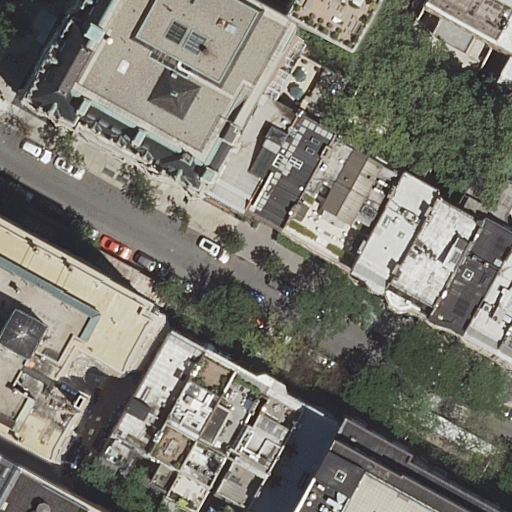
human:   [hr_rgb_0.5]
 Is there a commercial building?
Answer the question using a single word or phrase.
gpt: no

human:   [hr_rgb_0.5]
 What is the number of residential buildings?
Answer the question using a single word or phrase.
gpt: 21

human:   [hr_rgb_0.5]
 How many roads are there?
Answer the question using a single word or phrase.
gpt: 1

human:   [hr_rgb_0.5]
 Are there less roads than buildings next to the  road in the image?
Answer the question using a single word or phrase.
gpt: yes

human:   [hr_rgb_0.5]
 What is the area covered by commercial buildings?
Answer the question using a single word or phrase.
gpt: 0m2

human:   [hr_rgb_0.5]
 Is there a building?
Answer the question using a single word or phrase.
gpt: yes

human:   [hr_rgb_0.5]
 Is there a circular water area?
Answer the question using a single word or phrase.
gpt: no

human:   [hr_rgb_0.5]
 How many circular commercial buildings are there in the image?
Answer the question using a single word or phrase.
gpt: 0

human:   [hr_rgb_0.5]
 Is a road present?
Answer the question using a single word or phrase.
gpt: yes

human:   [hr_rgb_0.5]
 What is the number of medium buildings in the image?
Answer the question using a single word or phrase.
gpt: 15

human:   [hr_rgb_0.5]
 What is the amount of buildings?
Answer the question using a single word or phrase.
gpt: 21

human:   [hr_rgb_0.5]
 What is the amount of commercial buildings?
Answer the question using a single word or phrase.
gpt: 0

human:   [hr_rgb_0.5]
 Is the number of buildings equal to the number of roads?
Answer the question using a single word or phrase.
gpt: no

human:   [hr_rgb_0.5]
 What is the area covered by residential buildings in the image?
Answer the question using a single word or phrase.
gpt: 6099m2

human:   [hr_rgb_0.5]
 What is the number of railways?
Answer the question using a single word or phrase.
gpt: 0

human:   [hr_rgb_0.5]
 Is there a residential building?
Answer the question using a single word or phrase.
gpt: yes

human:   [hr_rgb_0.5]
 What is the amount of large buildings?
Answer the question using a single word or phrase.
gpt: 3

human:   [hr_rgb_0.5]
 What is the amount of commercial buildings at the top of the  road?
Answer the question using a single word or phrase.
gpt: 0

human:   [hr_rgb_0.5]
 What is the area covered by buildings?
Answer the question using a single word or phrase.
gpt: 6099m2

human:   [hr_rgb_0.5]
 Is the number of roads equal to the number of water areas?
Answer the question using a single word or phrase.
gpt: no

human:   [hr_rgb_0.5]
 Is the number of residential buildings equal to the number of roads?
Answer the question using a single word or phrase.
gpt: no

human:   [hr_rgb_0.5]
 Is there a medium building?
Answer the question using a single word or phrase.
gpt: yes

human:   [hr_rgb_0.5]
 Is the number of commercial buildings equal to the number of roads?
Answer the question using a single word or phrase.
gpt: no

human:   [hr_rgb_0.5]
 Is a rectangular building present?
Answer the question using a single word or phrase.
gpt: yes

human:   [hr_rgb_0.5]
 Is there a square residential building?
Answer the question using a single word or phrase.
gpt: no

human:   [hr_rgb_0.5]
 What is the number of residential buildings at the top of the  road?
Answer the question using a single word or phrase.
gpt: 8

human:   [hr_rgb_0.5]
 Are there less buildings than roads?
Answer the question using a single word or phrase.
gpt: no

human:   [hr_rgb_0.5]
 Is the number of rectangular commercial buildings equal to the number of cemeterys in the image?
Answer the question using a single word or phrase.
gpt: yes

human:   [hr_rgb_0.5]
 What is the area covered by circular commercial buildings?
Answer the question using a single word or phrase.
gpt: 0m2

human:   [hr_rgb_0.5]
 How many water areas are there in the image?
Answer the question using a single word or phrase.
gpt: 0

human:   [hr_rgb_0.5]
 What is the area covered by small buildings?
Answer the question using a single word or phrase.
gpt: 156m2

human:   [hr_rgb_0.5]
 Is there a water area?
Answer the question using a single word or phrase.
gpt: no

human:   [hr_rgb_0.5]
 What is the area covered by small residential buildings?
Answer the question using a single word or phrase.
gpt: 156m2

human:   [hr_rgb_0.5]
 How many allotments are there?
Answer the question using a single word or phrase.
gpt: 0

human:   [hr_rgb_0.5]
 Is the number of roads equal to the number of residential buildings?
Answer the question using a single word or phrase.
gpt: no

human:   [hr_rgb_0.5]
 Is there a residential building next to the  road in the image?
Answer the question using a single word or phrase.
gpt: yes

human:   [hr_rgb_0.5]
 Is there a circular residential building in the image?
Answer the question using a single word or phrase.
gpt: no

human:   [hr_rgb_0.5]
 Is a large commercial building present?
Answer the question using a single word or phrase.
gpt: no

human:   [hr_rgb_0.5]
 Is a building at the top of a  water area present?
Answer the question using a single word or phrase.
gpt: no

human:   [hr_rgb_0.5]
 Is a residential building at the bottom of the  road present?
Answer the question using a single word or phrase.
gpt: yes

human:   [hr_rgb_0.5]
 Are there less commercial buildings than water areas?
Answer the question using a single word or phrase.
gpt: no

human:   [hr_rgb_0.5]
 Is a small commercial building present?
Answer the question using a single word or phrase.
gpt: no

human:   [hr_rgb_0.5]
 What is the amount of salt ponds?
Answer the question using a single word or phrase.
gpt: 0

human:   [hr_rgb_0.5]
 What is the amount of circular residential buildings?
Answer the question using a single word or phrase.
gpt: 0

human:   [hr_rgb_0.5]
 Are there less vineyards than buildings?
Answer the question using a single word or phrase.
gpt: yes

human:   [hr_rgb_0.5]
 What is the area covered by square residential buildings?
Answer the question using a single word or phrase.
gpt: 0m2

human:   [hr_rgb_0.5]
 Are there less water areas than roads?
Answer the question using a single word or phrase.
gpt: yes

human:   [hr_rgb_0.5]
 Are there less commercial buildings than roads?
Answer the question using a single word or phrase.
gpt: yes

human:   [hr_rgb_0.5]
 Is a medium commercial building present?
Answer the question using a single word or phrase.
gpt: no

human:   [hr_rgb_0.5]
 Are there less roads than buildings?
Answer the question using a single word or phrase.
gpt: yes

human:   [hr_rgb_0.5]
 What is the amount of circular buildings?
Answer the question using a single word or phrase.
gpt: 0

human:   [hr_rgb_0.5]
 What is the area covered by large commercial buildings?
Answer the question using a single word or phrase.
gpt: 0m2

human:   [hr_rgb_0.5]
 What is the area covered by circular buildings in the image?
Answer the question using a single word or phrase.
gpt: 0m2

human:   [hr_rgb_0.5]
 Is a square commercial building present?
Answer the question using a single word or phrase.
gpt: no

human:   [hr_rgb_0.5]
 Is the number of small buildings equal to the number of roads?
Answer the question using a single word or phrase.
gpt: no

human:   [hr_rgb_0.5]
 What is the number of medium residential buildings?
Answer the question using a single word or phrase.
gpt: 15

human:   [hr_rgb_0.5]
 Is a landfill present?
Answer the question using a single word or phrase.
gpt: no

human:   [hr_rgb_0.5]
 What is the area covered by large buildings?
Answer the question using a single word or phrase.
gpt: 2826m2

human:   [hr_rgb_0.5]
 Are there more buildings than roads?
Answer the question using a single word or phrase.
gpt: yes

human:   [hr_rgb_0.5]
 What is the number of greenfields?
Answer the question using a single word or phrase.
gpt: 0

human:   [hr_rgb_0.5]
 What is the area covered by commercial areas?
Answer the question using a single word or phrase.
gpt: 0m2

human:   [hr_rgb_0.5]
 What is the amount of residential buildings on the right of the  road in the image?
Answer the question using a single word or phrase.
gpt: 11

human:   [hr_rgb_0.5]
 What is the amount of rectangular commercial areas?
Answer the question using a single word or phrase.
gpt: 0

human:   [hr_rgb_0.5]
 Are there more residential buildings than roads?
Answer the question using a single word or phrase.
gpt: yes